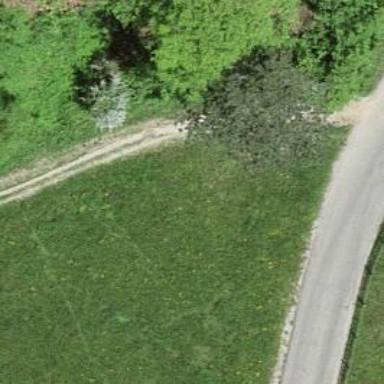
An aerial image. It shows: Unpaved path.